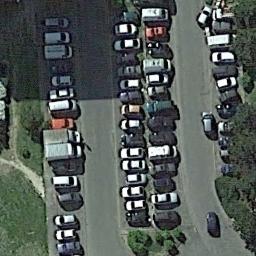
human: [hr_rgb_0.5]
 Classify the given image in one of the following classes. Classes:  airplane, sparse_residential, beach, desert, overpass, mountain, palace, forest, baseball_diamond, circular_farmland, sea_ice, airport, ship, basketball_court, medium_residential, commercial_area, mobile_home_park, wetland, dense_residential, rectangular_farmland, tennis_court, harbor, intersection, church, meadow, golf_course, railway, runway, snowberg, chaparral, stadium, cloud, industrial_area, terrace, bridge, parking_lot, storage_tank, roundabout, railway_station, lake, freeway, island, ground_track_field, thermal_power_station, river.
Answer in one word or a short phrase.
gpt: parking_lot